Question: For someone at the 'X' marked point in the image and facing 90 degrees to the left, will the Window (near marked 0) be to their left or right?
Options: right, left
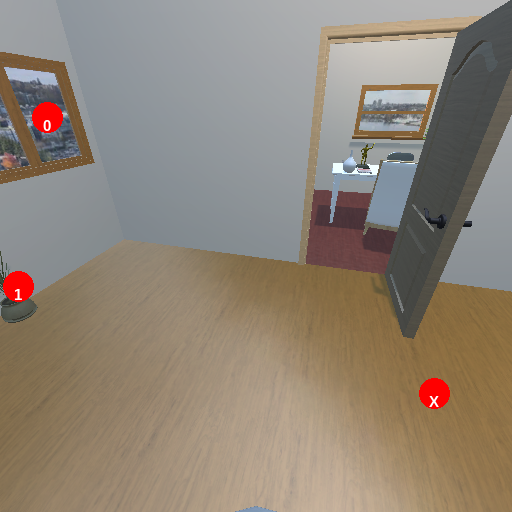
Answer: right